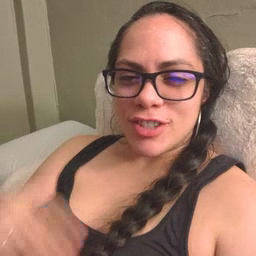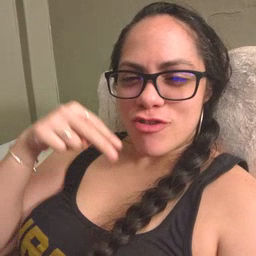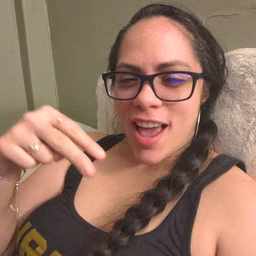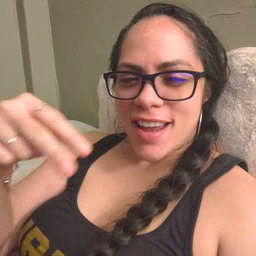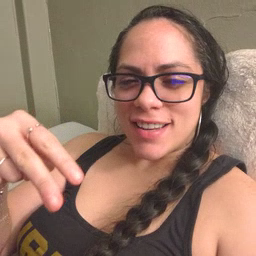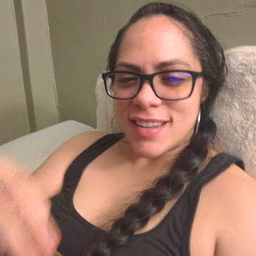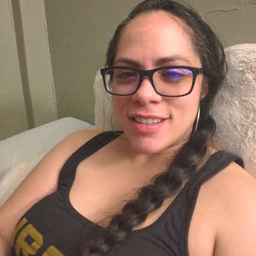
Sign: ride